Interaction volume radius: 10 \u00c5
Interaction volume height: 20 \u00c5
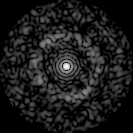
Disorder parameter: 0.8375